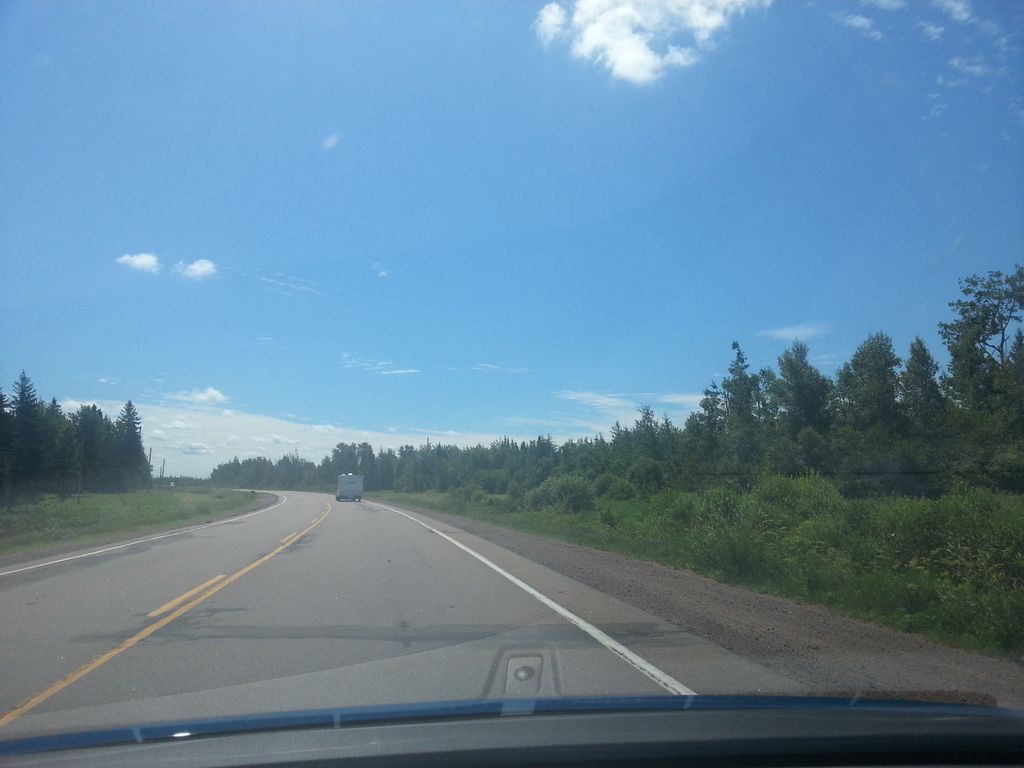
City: charlottetown